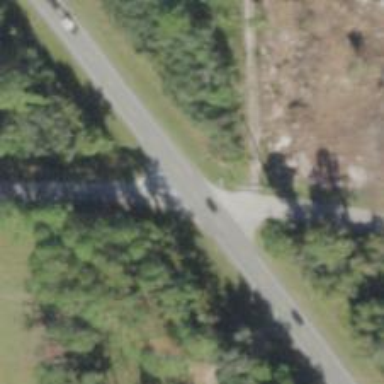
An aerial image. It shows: Asphalt trunk highway.